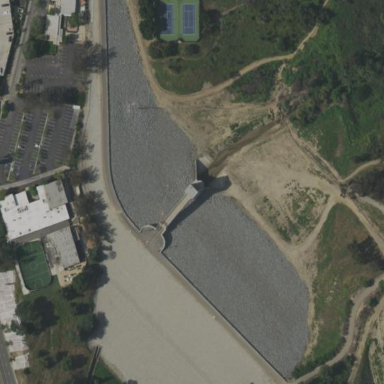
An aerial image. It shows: Dam along waterway.